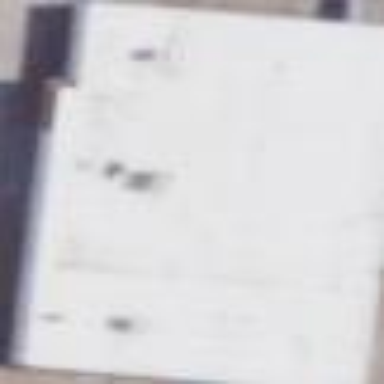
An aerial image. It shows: Building with bowling alley inside.